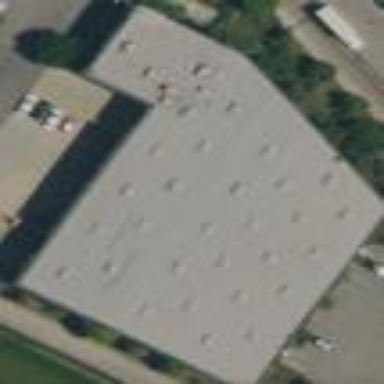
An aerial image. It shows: Warehouse.